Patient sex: M
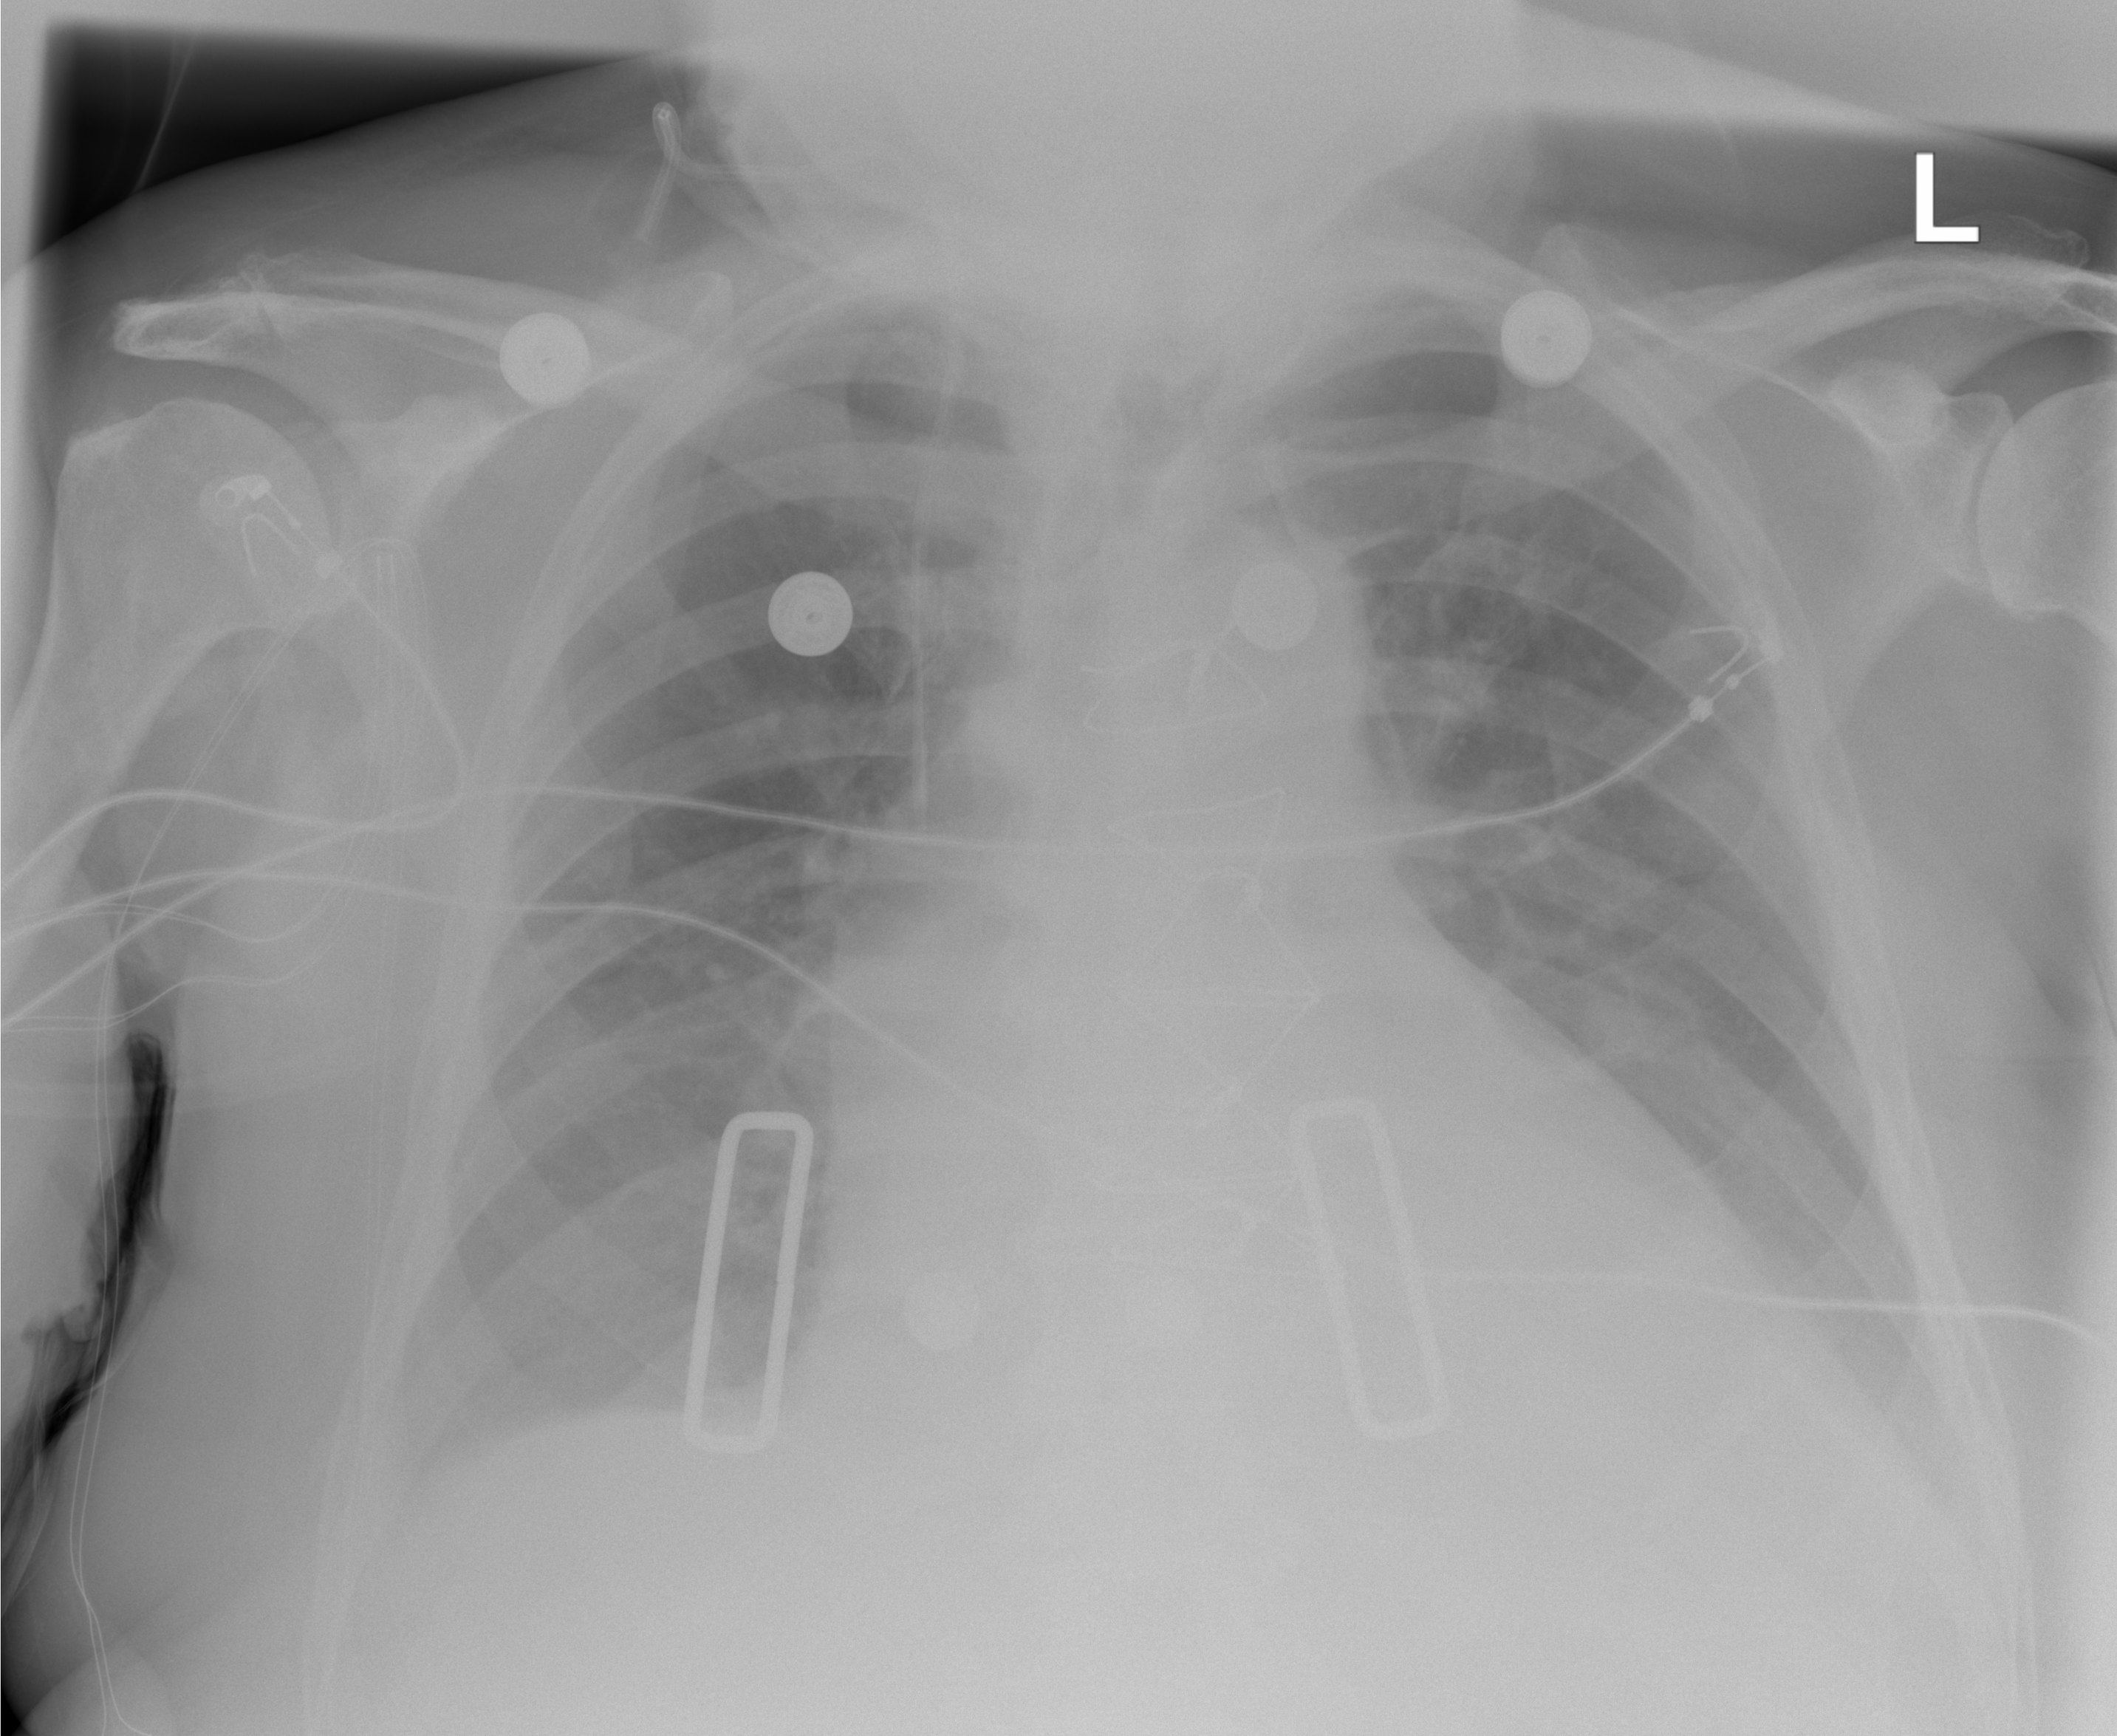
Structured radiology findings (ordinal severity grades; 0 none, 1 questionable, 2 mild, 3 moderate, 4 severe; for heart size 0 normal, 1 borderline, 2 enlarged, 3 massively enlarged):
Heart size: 2
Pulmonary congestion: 0
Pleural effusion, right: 2
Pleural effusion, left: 2
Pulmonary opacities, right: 0
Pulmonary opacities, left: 0
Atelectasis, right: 0
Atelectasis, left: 0